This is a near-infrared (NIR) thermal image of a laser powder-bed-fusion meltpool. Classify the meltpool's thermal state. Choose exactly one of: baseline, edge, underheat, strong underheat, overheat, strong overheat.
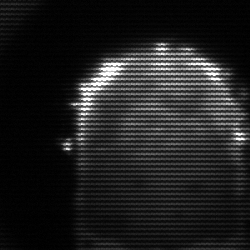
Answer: baseline